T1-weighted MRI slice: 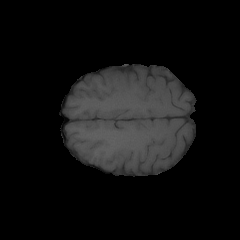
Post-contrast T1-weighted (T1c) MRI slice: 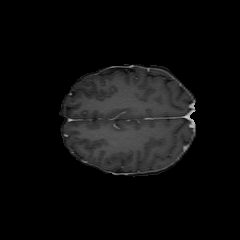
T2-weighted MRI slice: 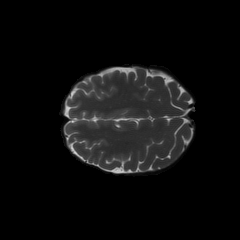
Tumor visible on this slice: no